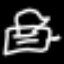
Label: squiggle